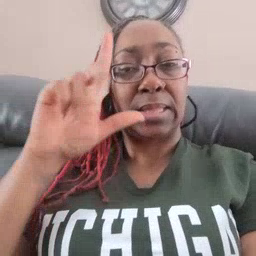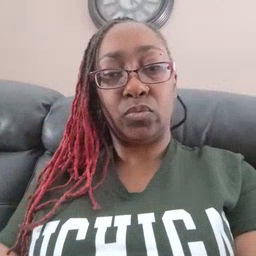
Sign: later